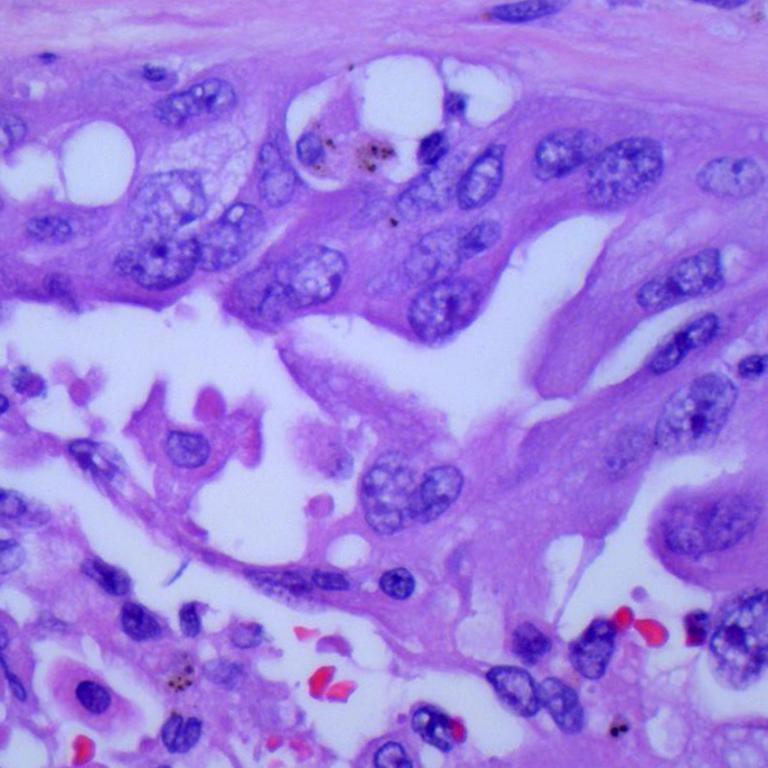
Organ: lung
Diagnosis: adenocarcinomas